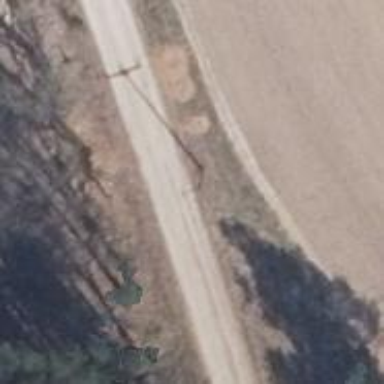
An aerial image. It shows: Power pole.